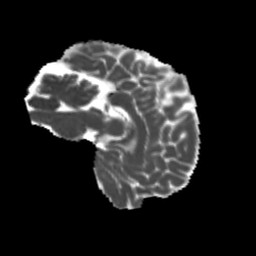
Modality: MD
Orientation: sagittal
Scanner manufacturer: siemens
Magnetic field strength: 3 T
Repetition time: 4 s
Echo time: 0.0594 s